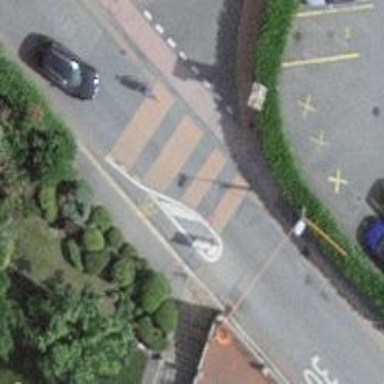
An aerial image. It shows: Road with steps.